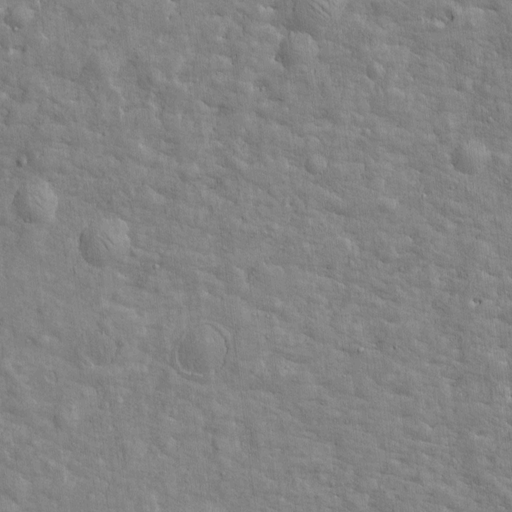
Classes present: Background